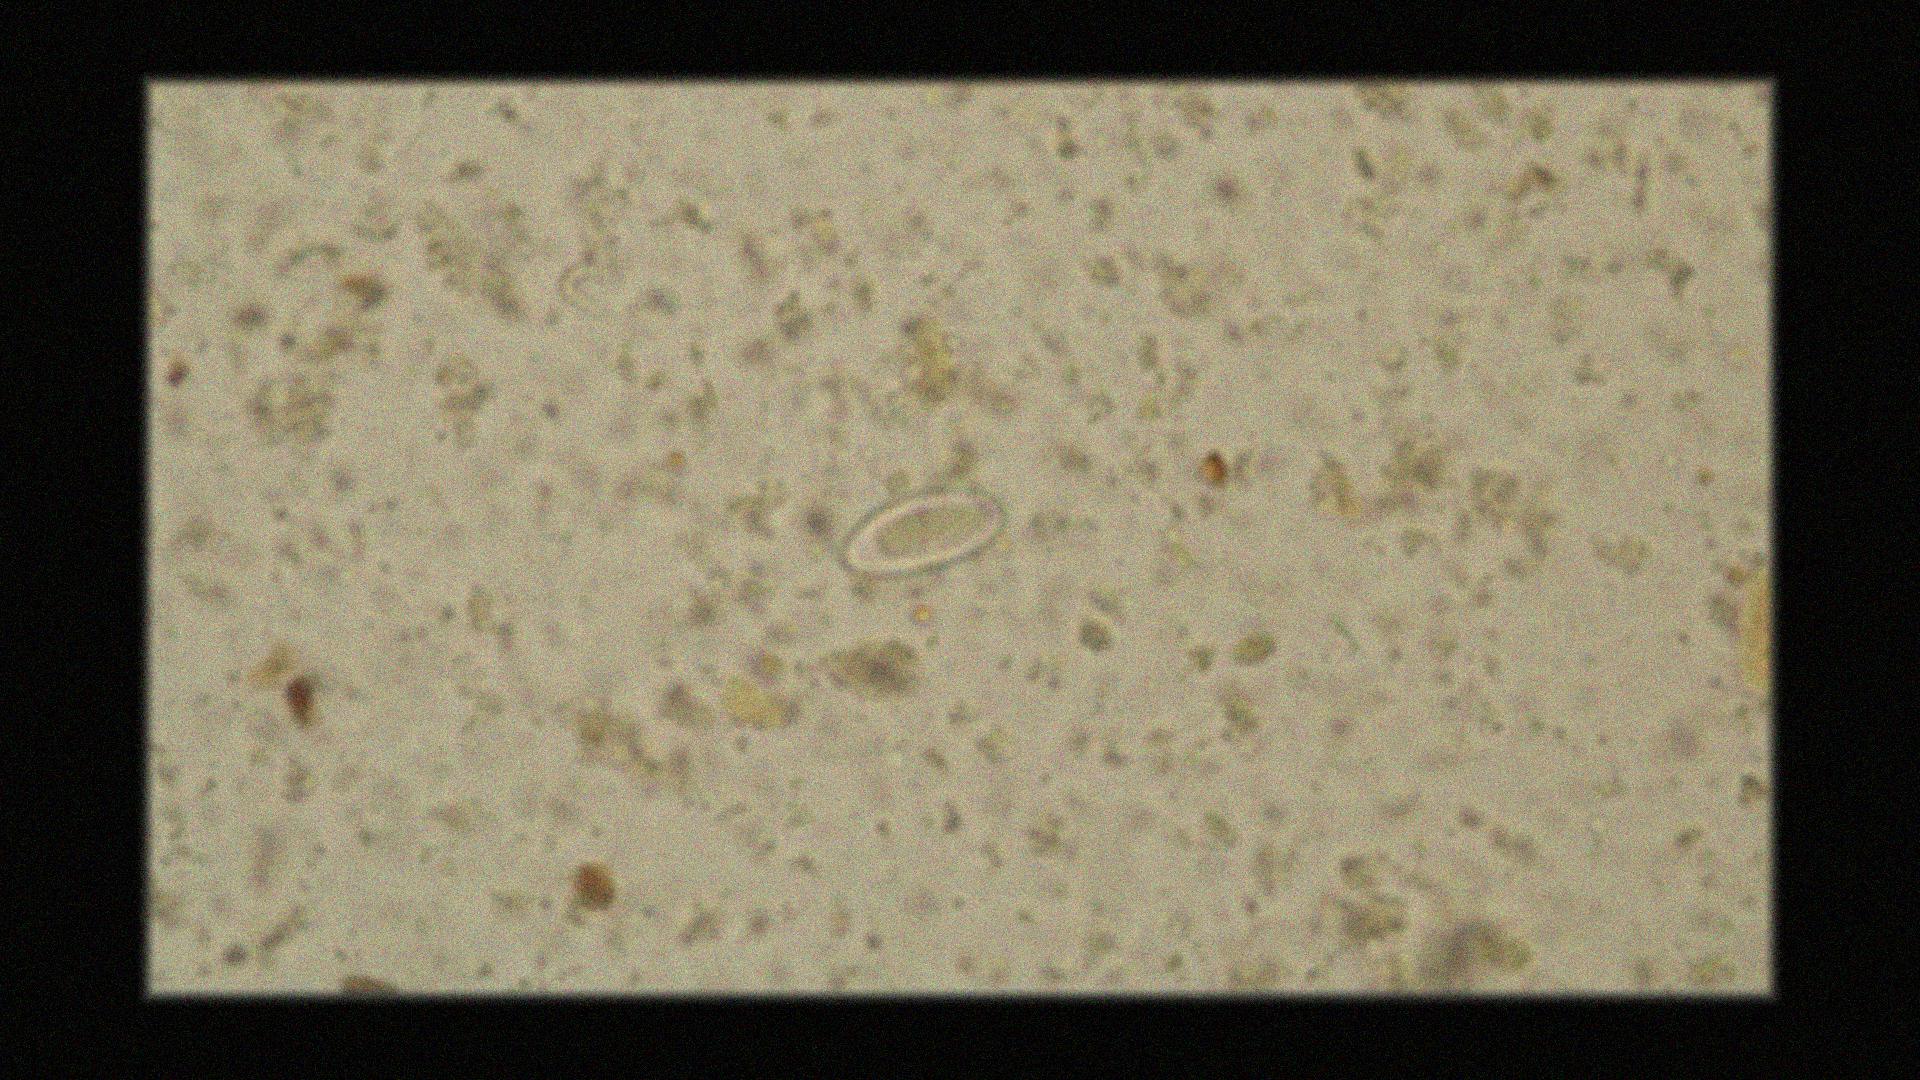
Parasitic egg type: Enterobius vermicularis